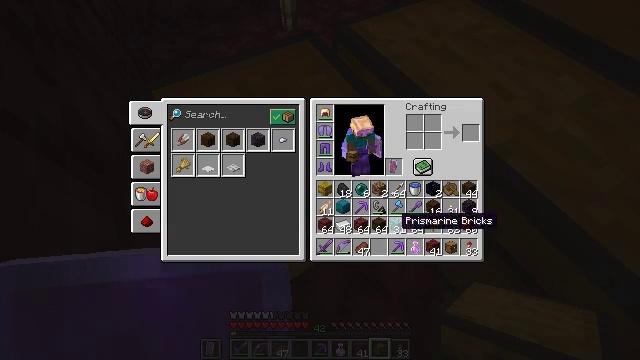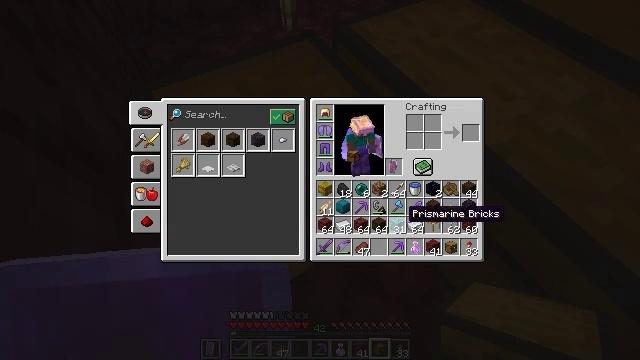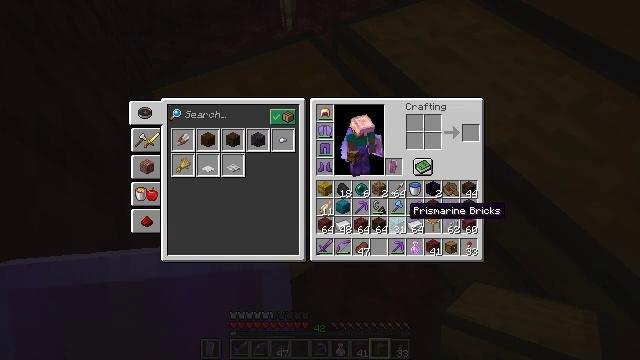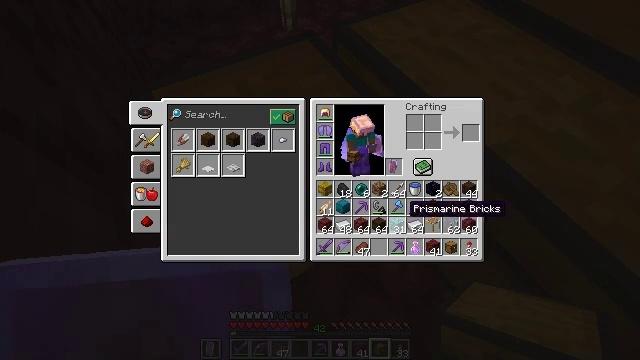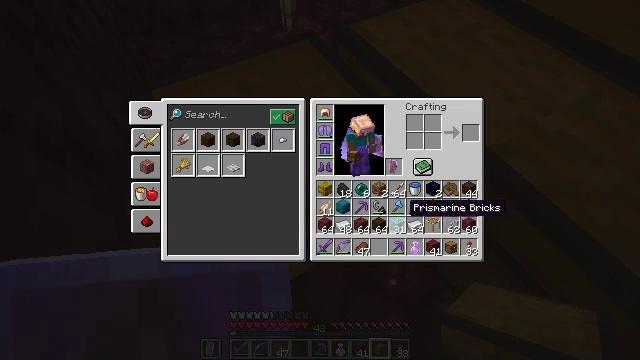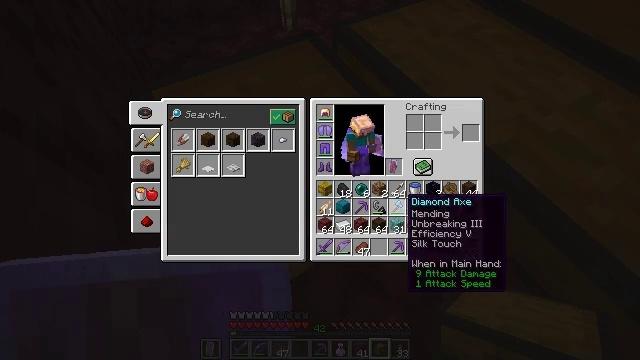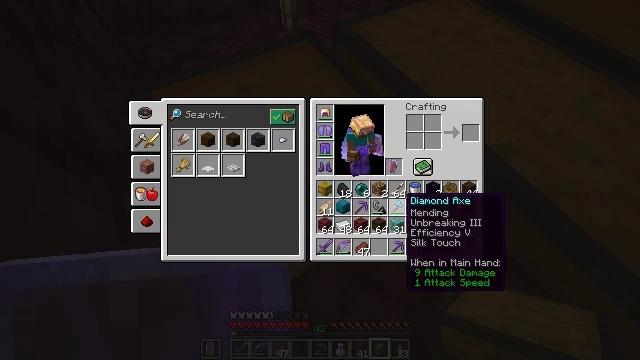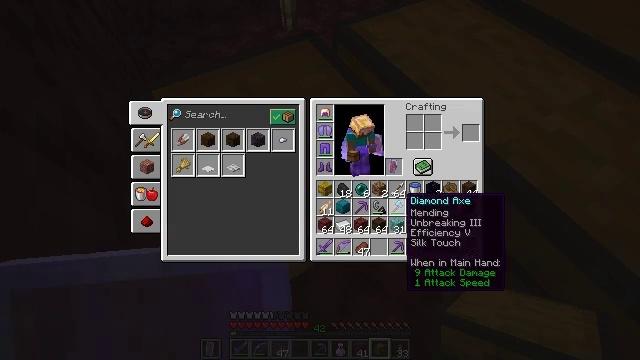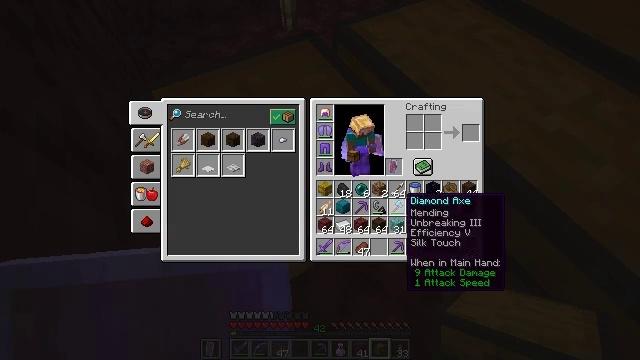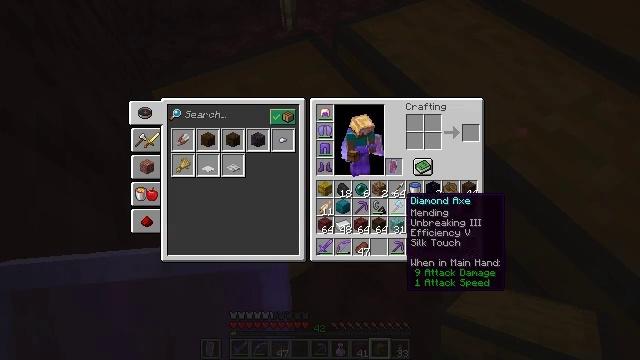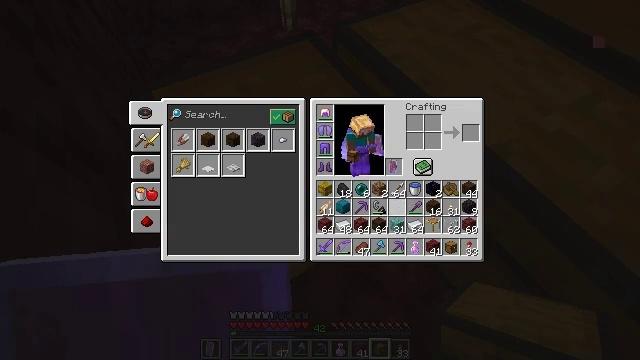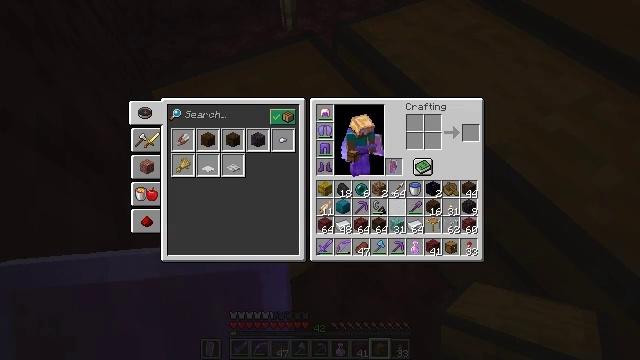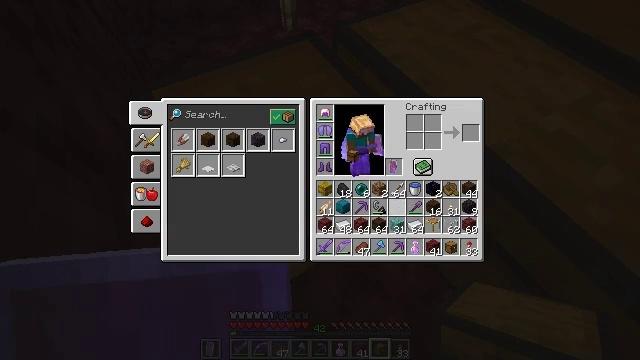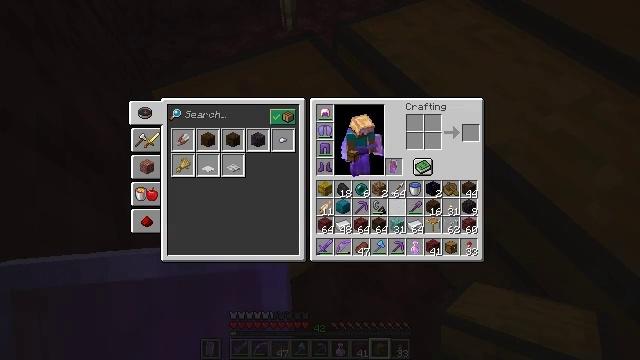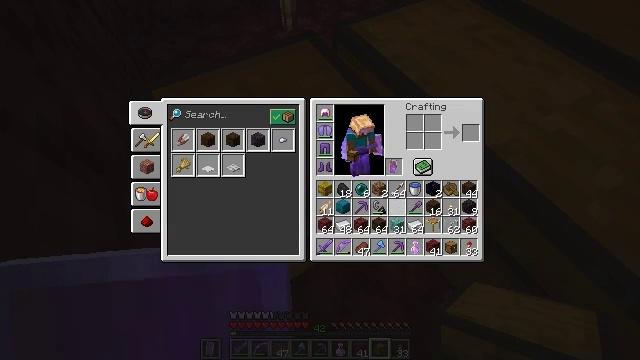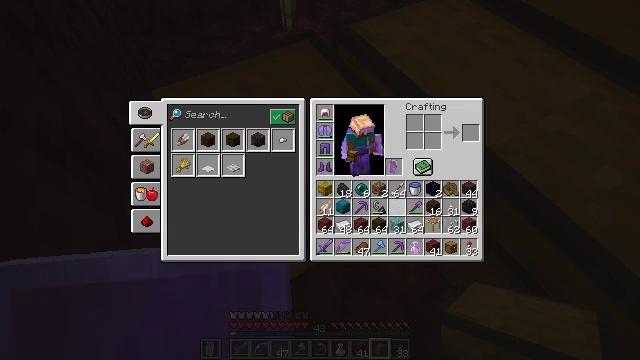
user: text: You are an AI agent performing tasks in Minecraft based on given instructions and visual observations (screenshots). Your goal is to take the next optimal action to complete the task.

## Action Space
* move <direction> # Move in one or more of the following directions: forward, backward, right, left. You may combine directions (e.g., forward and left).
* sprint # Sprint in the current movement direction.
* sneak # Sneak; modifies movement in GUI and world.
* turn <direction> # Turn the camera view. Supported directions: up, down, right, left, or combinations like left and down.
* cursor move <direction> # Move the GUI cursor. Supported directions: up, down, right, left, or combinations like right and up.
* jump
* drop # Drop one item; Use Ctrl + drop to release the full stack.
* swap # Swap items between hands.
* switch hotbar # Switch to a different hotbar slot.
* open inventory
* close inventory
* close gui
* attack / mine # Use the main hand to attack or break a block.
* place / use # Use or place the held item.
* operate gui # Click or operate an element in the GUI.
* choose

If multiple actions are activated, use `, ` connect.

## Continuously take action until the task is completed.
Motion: motion action
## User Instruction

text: Gather the chest from its place.
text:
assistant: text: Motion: sneak, turn right and up
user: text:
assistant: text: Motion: sneak
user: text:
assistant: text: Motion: sneak
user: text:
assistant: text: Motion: sneak
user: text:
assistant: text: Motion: sneak
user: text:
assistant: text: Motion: sneak
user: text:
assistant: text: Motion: sneak
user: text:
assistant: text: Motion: sneak
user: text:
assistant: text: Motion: sneak
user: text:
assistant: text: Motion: sneak, attack / mine
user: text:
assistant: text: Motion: sneak, attack / mine
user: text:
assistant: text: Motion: sneak
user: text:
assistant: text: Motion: sneak
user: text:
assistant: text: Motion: sneak
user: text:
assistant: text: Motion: no_op
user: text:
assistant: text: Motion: no_op
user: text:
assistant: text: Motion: no_op
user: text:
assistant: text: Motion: no_op
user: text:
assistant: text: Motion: no_op
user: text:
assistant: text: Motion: no_op
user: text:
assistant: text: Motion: no_op
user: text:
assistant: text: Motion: no_op
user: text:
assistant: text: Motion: no_op
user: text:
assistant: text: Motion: no_op
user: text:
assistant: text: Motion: no_op
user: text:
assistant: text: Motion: no_op
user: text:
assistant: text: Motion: no_op
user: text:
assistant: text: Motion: no_op
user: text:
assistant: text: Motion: no_op
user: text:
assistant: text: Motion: no_op